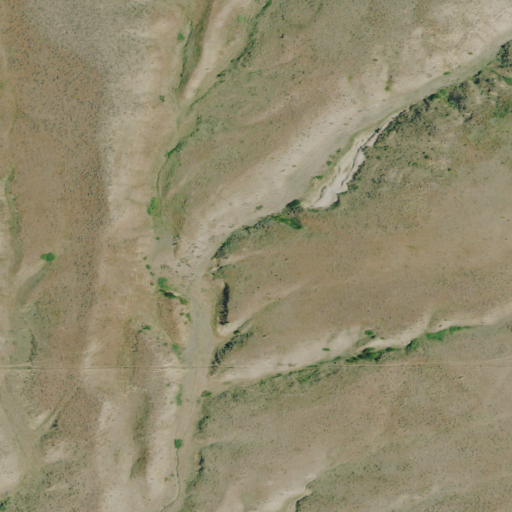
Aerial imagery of mountain in Montana named Haystack Butte containing grassland and shrub